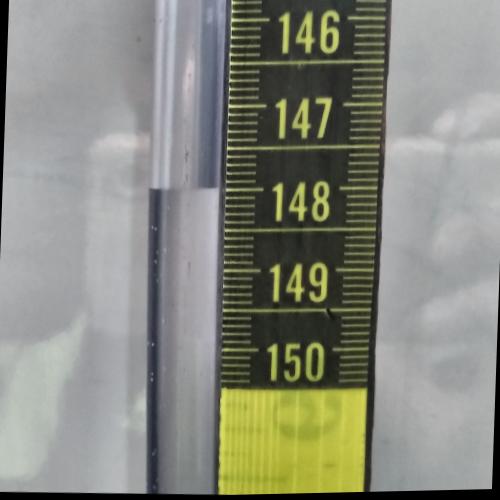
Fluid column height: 148.0 cm